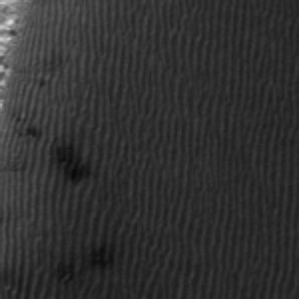
Label: frost